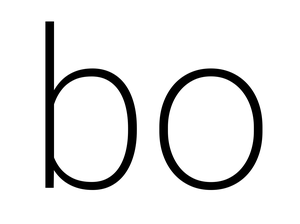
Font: Roboto_ExtraLight